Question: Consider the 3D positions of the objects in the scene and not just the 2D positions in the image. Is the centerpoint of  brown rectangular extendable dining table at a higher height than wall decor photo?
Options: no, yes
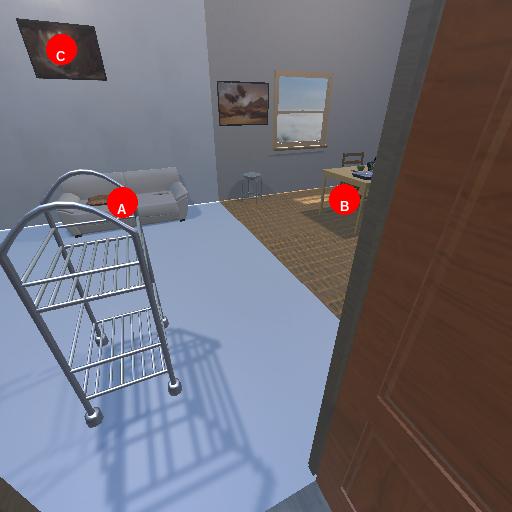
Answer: no